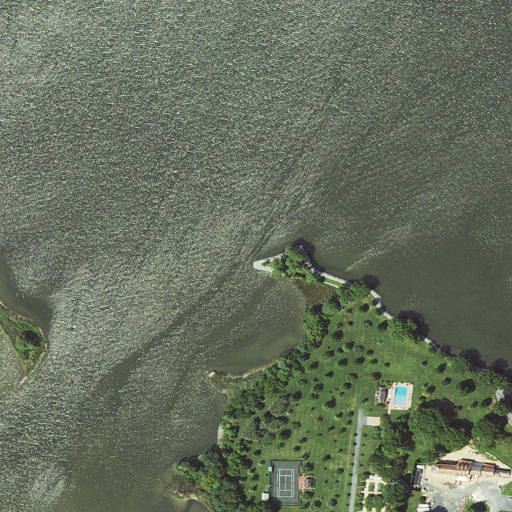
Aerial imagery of cape in Maryland named Maiden Point containing open water, cultivated crops, woody wetlands, open development, shrub, herbaceous wetlands, and medium intensity development